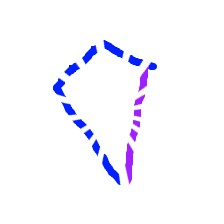
Shape: kite